Question: I am developing a bot for Telegram in Python with zero knowledge of the language, but I know swift very well and I try to follow it, but it doesn't work.
I'm trying to make a logical expression so that when the message "Economy" the line "if message.text == 'Economy':" works, but it gives an error that I can't understand for several hours
'''
import telebot
bot = telebot.TeleBot('token')
keyboard1 = telebot.types.ReplyKeyboardMarkup()
keyboard1.row('Gruppa OB20-1', 'Gruppa OB20-2', 'Gruppa OB20-3', 'Gruppa OB20-4')
keyboard2 = telebot.types.ReplyKeyboardMarkup()
keyboard2.row('Ekonomika', 'Astrologiia')
@bot.message_handler(commands=['start'])
def start_message(message):
bot.send_message(message.chat.id, 'Privet, vyberi svoiu gruppu', reply_markup = keyboard1)
if message.text == 'Ekonomika':
@bot.message_handler(content_types = ['text'])
def send_text(message):
if message.text == 'Gruppa OB20-1':
bot.send_message(message.chat.id, '''9:00 - 10:30: Istoriia mirovykh tsivilizatsii (Zal: No. 3/6, Lektor: Prokhorov Andrei Valer'evich)
10:40 - 12:10: Istoriia mirovykh tsivilizatsii (Zal: No. 3/6, Lektor: Prokhorov Andrei Valer'evich)
12:20 - 13:50: -
14:00 - 15:30 - ''')
elif message.text == 'Gruppa OB20-2':
bot.send_message(message.chat.id, '''9:00 - 10:30: Istoriia mirovykh tsivilizatsii (Zal: No. 3/6, Lektor: Prokhorov Andrei Valer'evich)
10:40 - 12:10: -
12:20 - 13:50: Informatsionnye tekhnologii v upravlenii (Zal: -, Lektor: Zhuravlev Igor' Vladimirovich)''')
elif message.text == 'Gruppa OB20-3':
bot.send_message(message.chat.id, '''9:00 - 10:30: Istoriia mirovykh tsivilizatsii (Zal: No. 3/6, Lektor: Prokhorov Andrei Valer'evich)
10:40 - 12:10: Logika. Prakticheskie zaniatiia (Zal: -, Lektor: Kovylin Iurii Alekseevich)
12:20 - 13:50: Informatsionnye tekhnologii v upravlenii. Lab.Zaniatiia (Zal: -, Lektor: Vashchura Irina Kirillsana)''')
elif message.text == 'Gruppa OB20-4':
bot.send_message(message.chat.id, '''9:00 - 10:30: Istoriia mirovykh tsivilizatsii (Zal: No. 3/6, Lektor: Prokhorov Andrei Valer'evich)
10:40 - 12:10: Vvedenie v professional'nuiu deiatel'nost'. Praktika (Zal: -, Lektor: Borisenkov Aleksei Aleksandrovich)
12:20 - 13:50: Logika. Prakticheskie zaniatiia (Zal: -, Lektor: Borisenkov Aleksei Aleksandrovich)''')
bot.polling()
'''

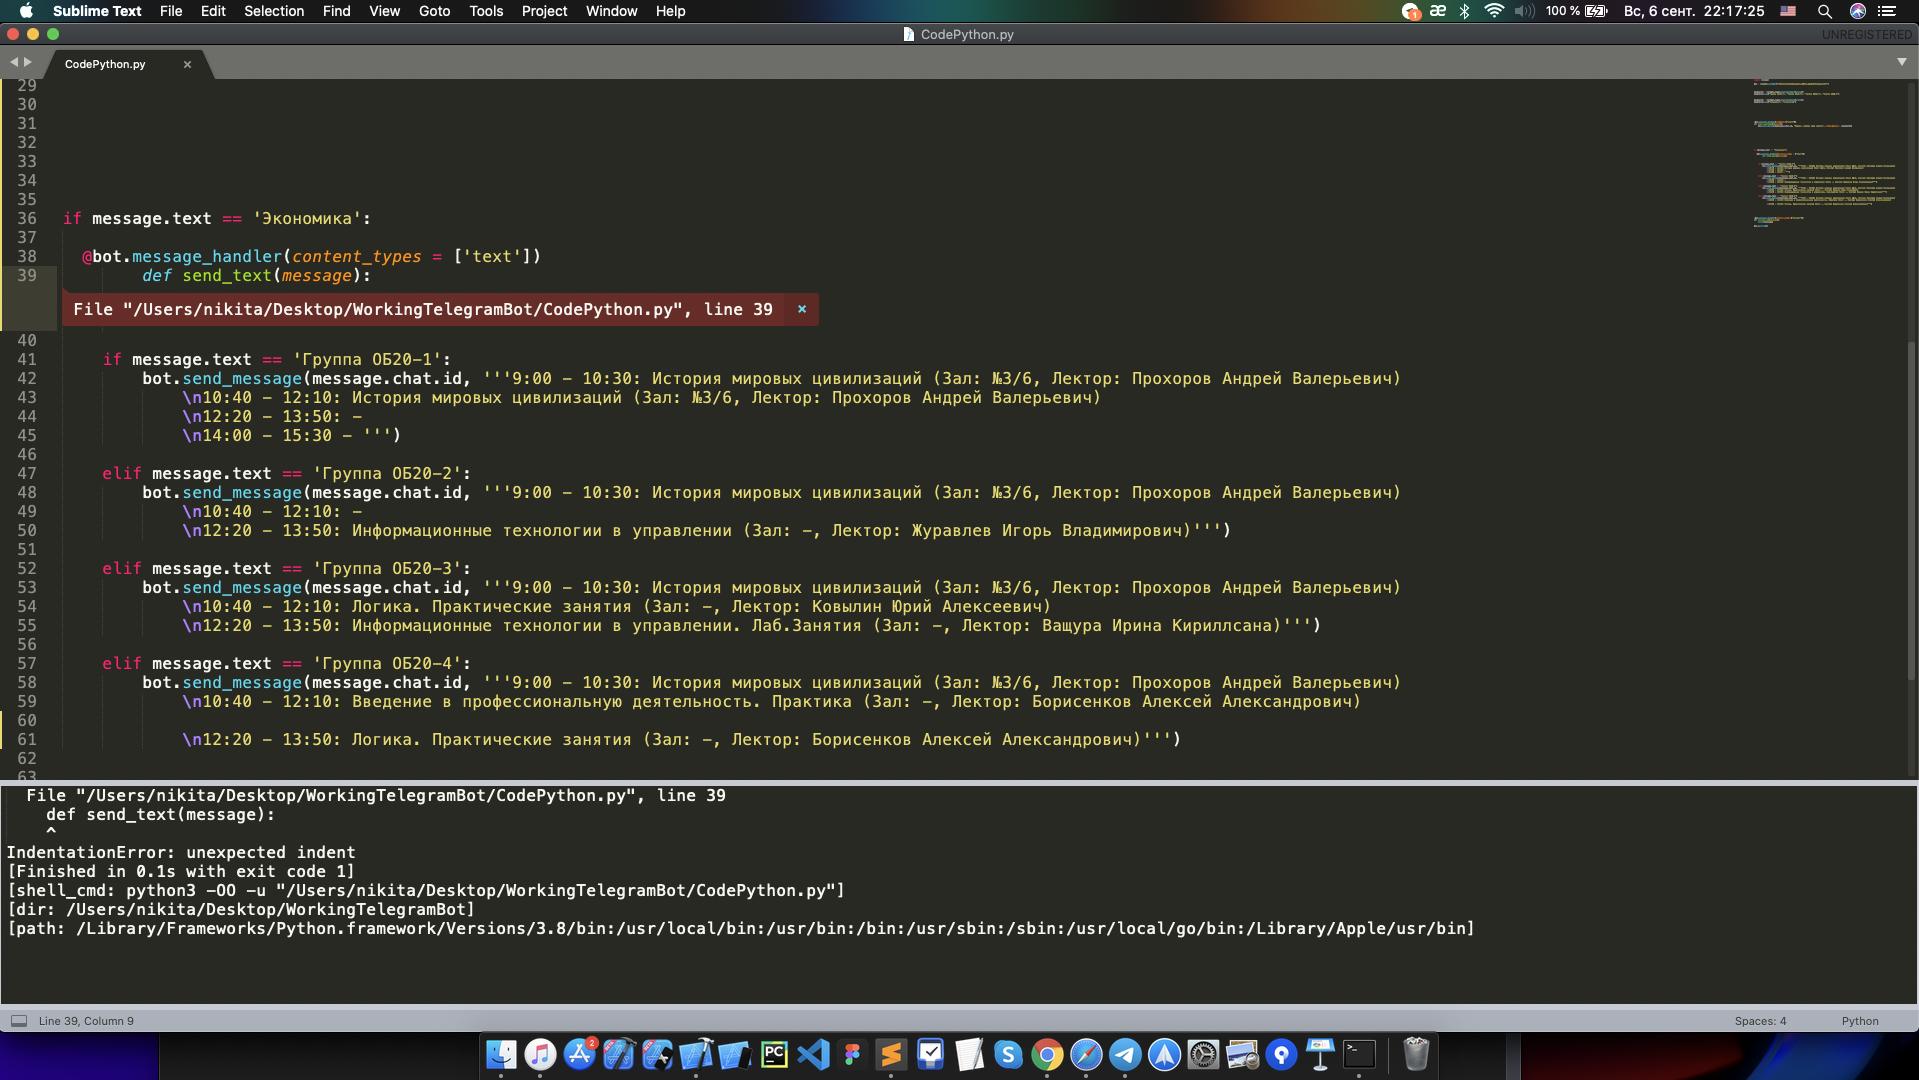
Answer: The error message suggests that the cause of the problem is due to 'wrong indentation'.
The problem can be solved by adding indentation to all the mis-aligned statements.
Python does not use curly-braces for enclosing code blocks. It depends on indentations (Either a tab or 4 blank spaces) to know the boundaries of code blocks.
Indents in Python are like the curly braces of Swift programming language.
'''
func my_function(_ s1: String, _ s2: String) -> Bool {
if (s1 == s2) {
return true
}
return false
}
'''
'''
def my_function (s1, s2):
if (s1 == s2):
return True
return False
'''